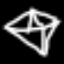
Label: diamond